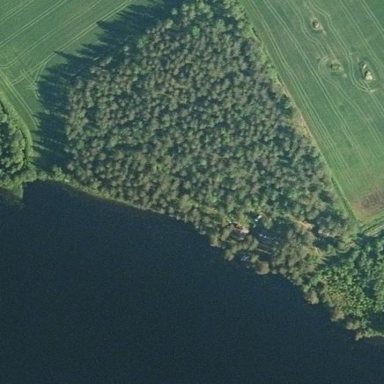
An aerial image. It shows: Forest area.